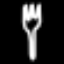
Label: fork